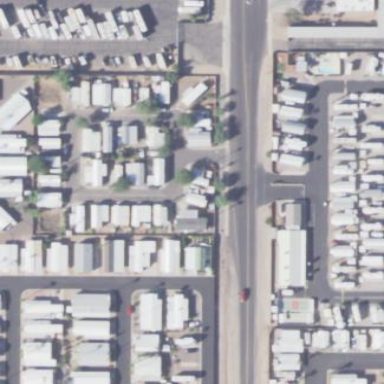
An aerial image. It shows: Residential area known as trailer park.